Question: The following measure creates a gap at the end of particular months e.g. 31st of December. It is acting as expected but I didn't foresee this happening when setting up the report.
'''
AVG(
PARALLELPERIOD
(
[Date].[Date - Calendar Month].[Calendar Month],
1,
[Date].[Date - Calendar Month].CURRENTMEMBER
).PARENT.CHILDREN,
[Measures].[Revenue])
'''
In a full script against the AdventureWorks cube I've got the following example:
'''
WITH
MEMBER [Measures].[Mth_DalyAvg] AS
AVG(
PARALLELPERIOD(
[Date].[Calendar].[Month],
1,
[Date].[Calendar].CURRENTMEMBER
).PARENT.CHILDREN,
[Measures].[Internet Sales Amount]
)
SELECT
DESCENDANTS(
{[Date].[Calendar].[Month].&[2007]&[11],
[Date].[Calendar].[Month].&[2007]&[12]},
[Date].[Calendar].[Date]
)
ON 1,
{
[Measures].[Mth_DalyAvg]
} ON 0
FROM [Adventure Works]
'''
Produces the following. I'd like to find a way to repeat the same value in the cell for December 31, 2007

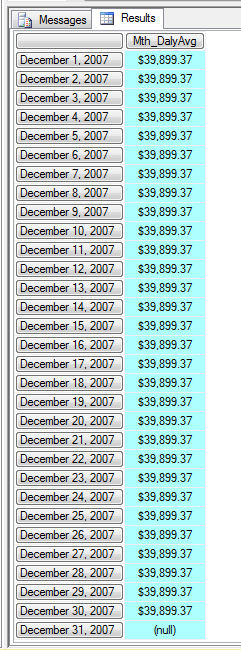
Answer: If you are sure you always use days, then
'''
AVG(
[Date].[Calendar].CURRENTMEMBER
.PARENT.Lag(1).CHILDREN,
[Measures].[Internet Sales Amount]
)
'''
should work.
If there can be other members of the calendar hierarchy like months as well, then it will get more complex.